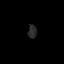
Tissue: skin
Cell type: Epithelial cells
Senescence score: 0.2663
Nuclear area (px): 116
Mean DAPI intensity: 40.966